Aerial crown-view tile of a tropical tree (Barro Colorado Island, Panama), acquired 20241112:
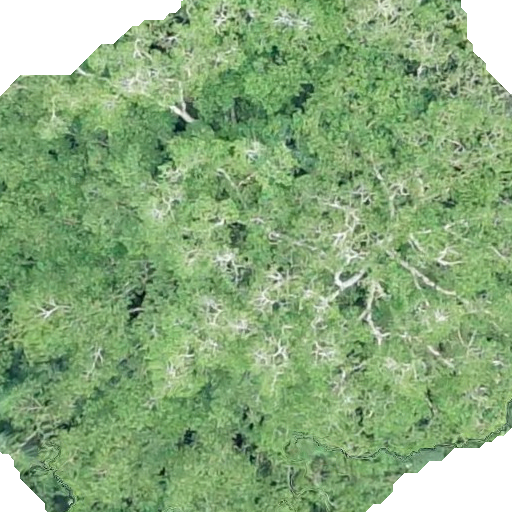
Species: Hura crepitans
GBIF accepted scientific name: Hura crepitans
Crown area: 504.658 m²